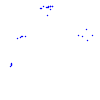
Particle: kaon